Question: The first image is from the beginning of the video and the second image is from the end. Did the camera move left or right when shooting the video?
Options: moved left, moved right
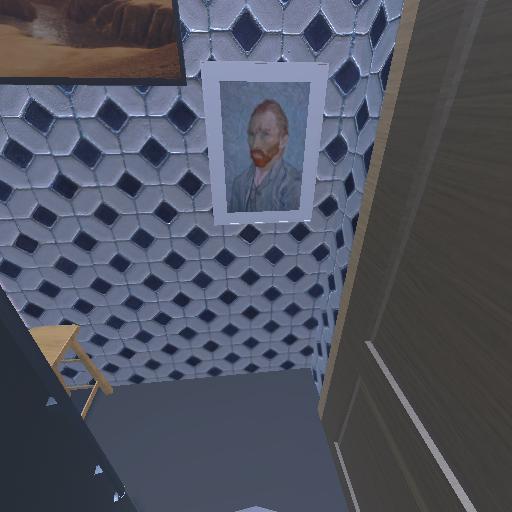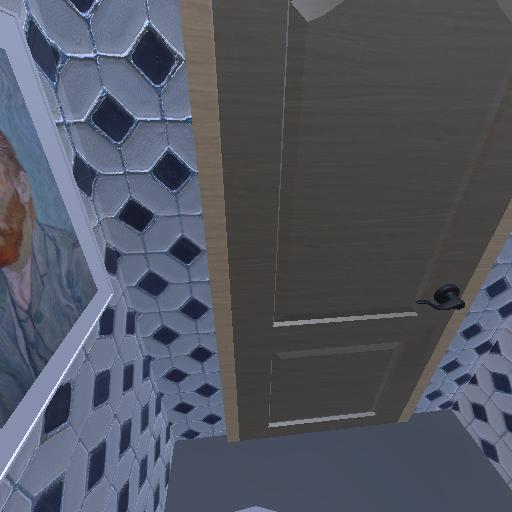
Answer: moved left